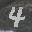
Label: 4